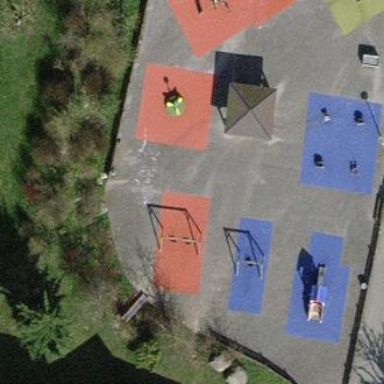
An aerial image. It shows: Playground area for leisure land.